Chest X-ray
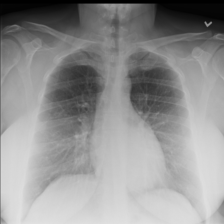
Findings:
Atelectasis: negative
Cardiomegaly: negative
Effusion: negative
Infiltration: negative
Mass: negative
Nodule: negative
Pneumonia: negative
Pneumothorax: negative
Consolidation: negative
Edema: negative
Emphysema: negative
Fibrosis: negative
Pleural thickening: negative
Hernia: negative